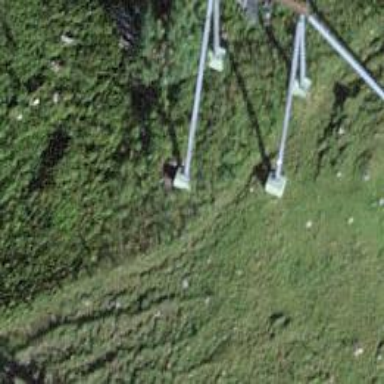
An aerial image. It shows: Pylon used for aerialway.